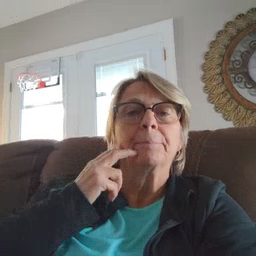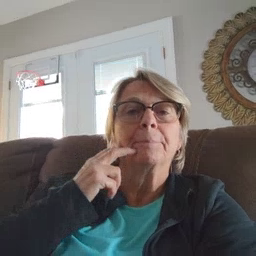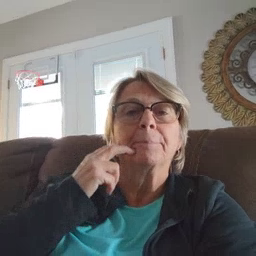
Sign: gum